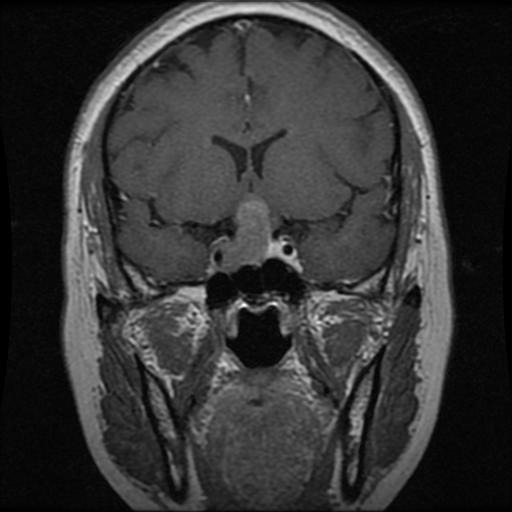
Label: pituitary